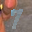
Label: 7